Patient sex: M
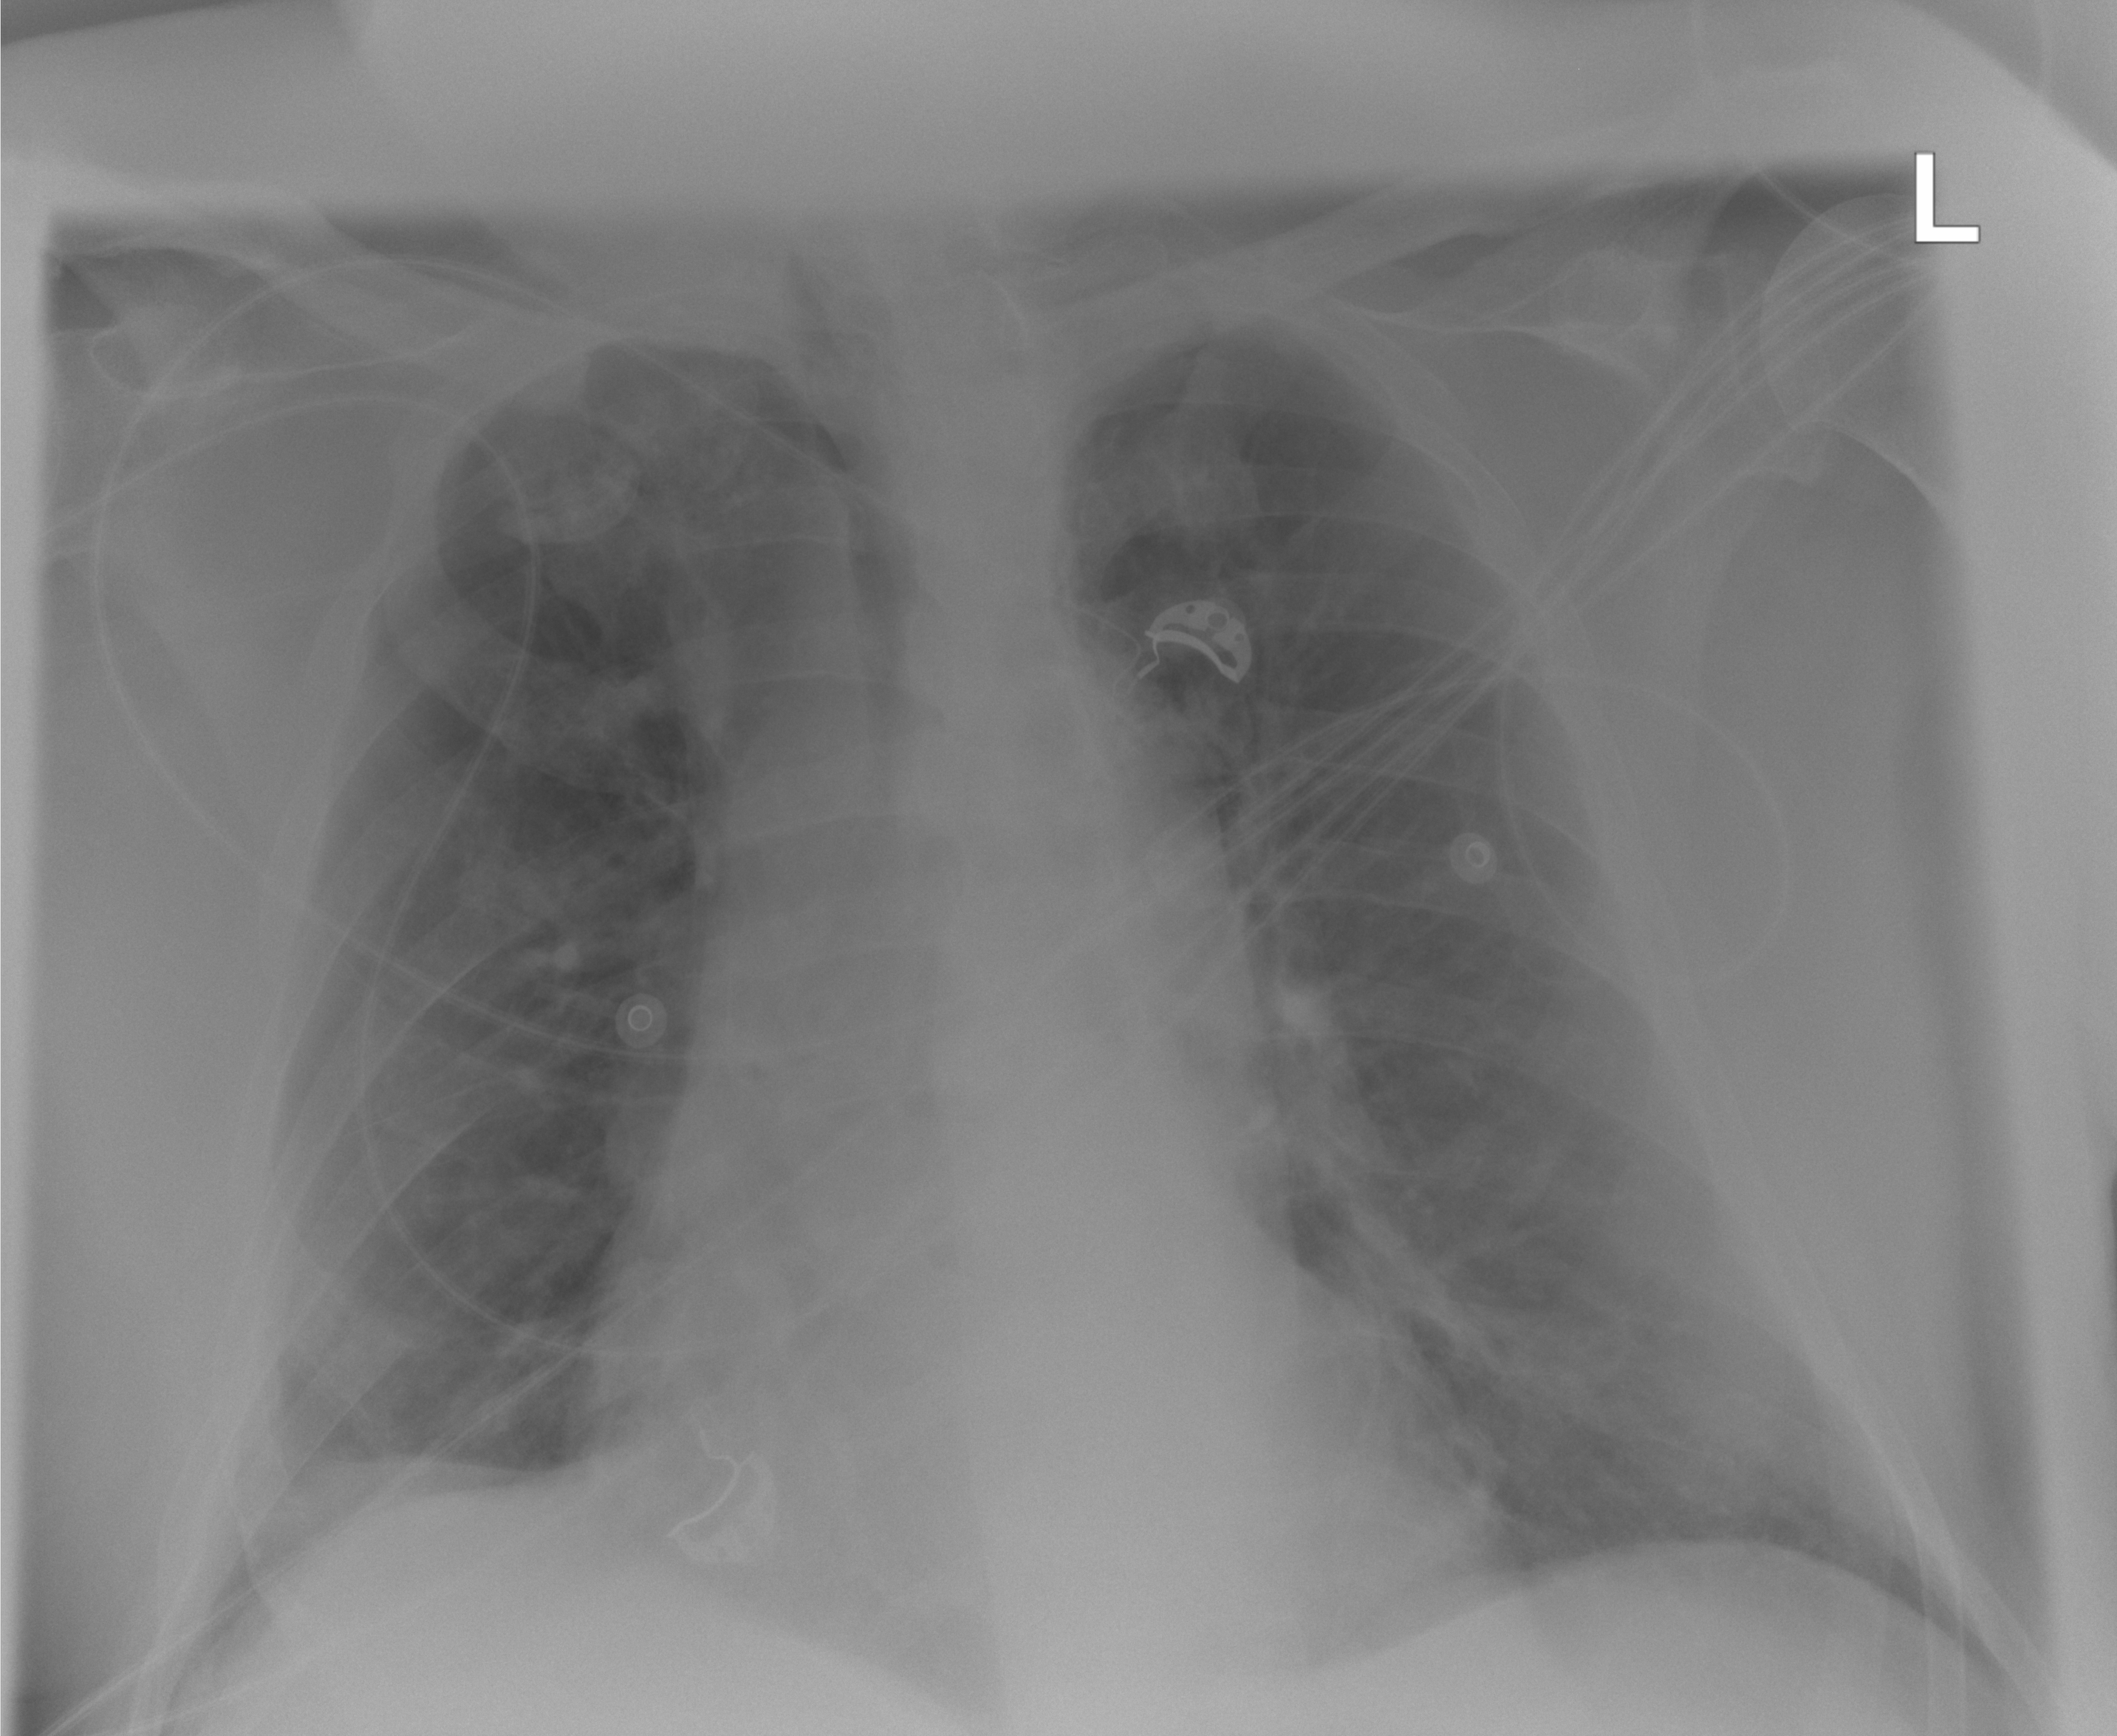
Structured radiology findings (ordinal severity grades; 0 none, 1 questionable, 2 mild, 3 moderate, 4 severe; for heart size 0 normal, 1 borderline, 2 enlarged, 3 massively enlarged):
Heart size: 1
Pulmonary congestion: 2
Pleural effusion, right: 0
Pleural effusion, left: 0
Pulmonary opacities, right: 0
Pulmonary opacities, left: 2
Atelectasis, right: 0
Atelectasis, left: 0